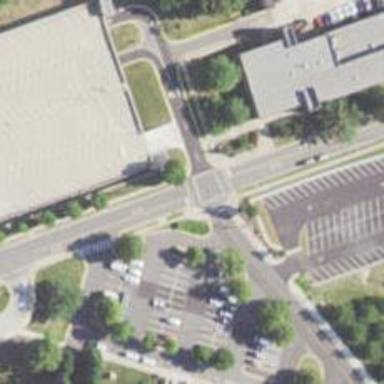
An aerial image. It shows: Footway crossing with marked asphalt surface.